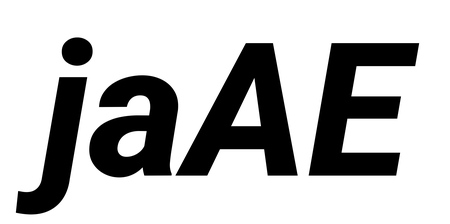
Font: Roboto-Italic_ExtraBold_Italic